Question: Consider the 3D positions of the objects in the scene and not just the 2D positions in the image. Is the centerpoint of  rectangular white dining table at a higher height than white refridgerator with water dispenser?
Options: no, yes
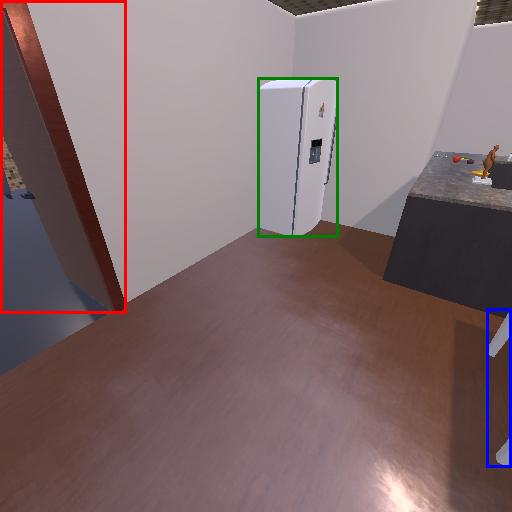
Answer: no